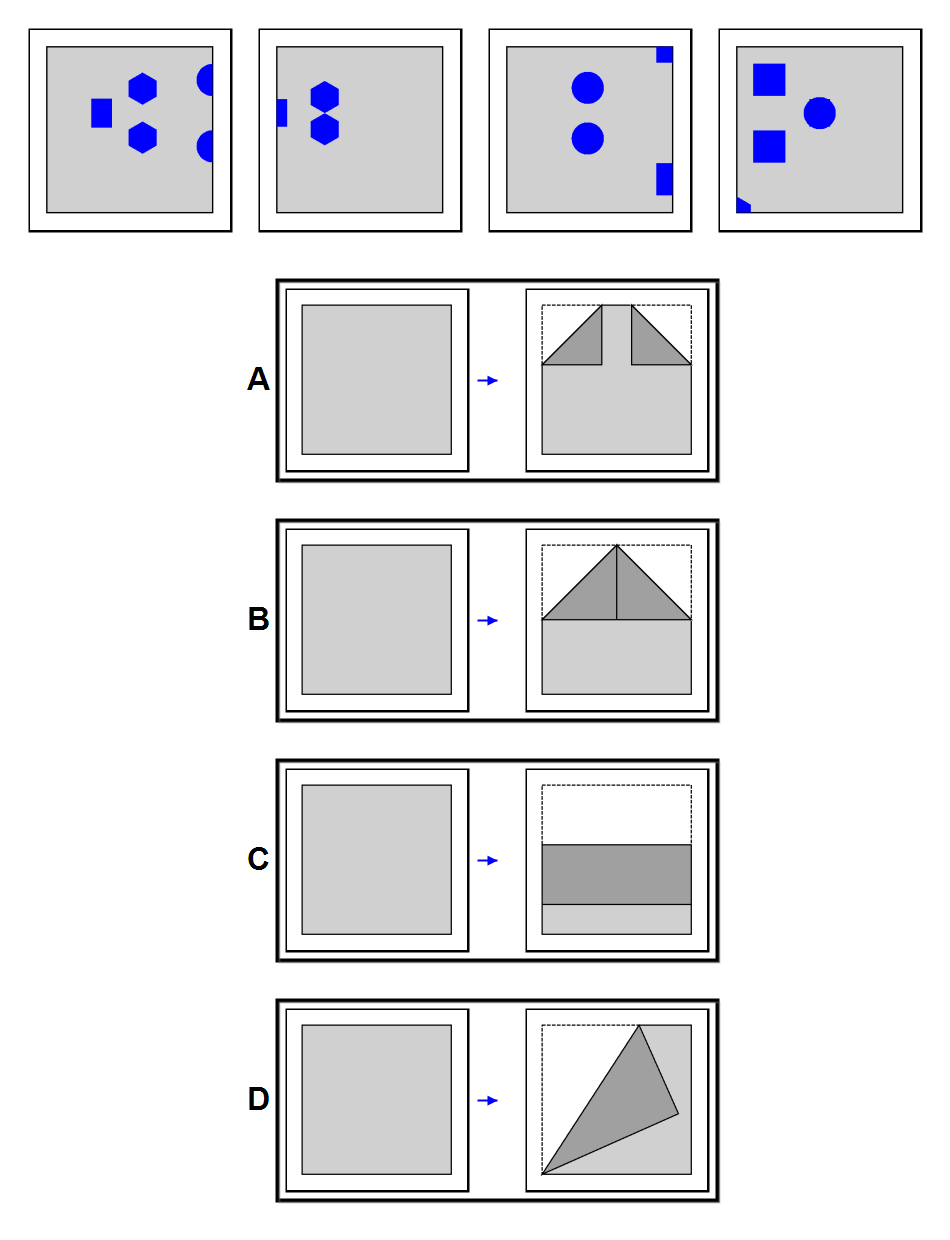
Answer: C